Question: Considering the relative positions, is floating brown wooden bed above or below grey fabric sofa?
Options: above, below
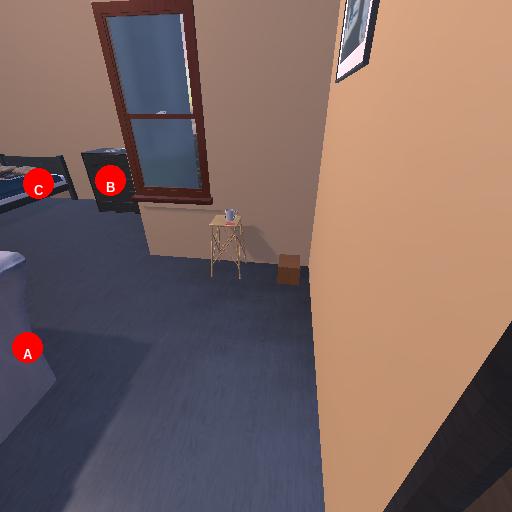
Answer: above